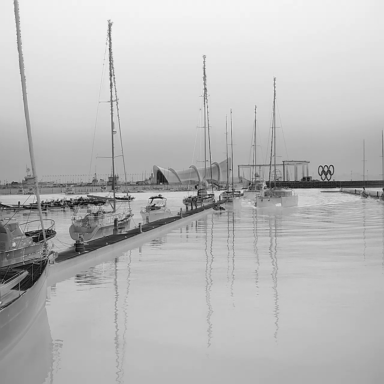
There are seven sailboats in the infrared image.